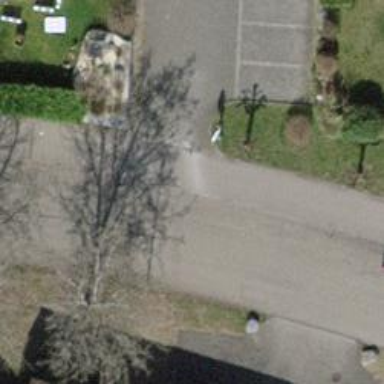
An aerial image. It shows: Parking aisle designated as service road.